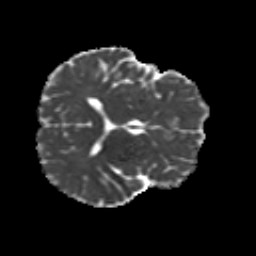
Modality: MD
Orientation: axial
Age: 64
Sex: female
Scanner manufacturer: siemens
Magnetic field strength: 3 T
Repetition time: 8.6 s
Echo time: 0.095 s